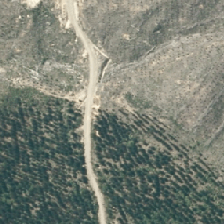
Land cover: harvested_forest